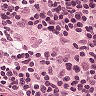
Metastatic tissue present: no